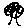
Label: tree